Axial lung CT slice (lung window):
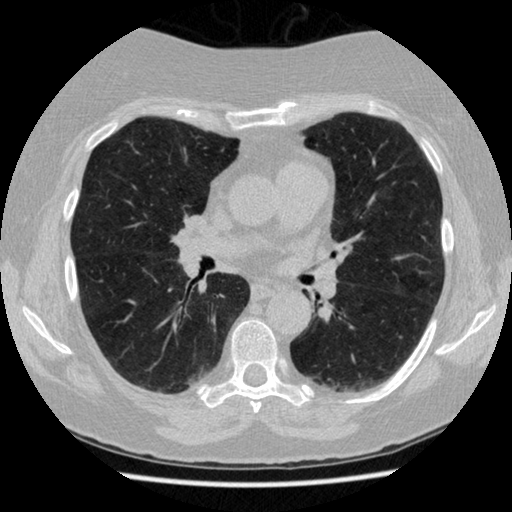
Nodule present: no